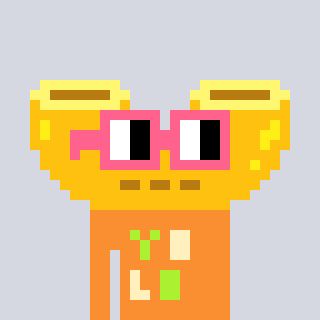
a pixel art character with square pink glasses, a macaroni-shaped head and a orange-colored body on a cool background